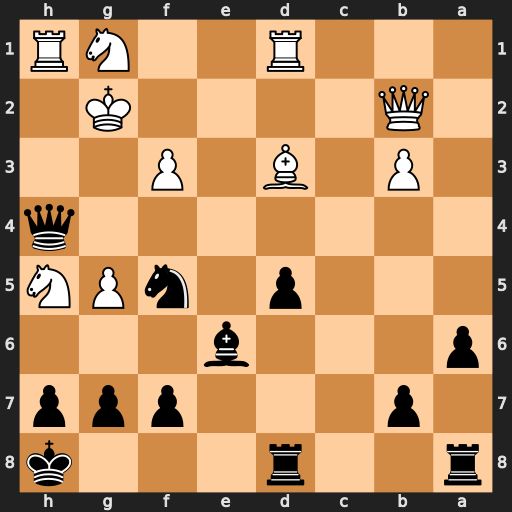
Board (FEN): r2r3k/1p3ppp/p3b3/3p1nPN/7q/1P1B1P2/1Q4K1/3R2NR
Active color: b
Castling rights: -
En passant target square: -
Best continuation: Ne3#